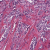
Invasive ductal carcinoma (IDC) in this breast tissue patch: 1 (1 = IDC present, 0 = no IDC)